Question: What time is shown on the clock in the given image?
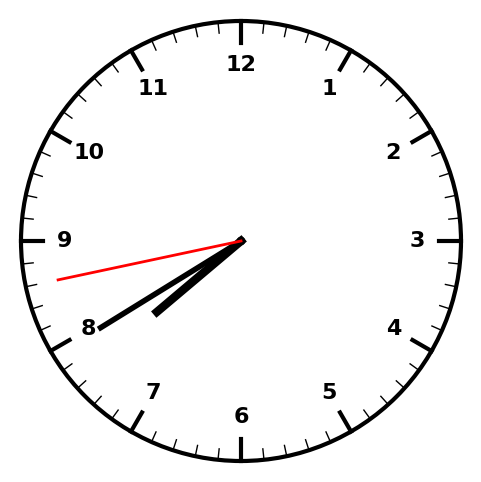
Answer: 07:39:43